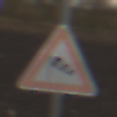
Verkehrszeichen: SeitenwindVonLinks
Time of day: MorningAfternoon
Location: Outdoor (Nature)
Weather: Overcast
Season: NotSpecified
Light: Natural